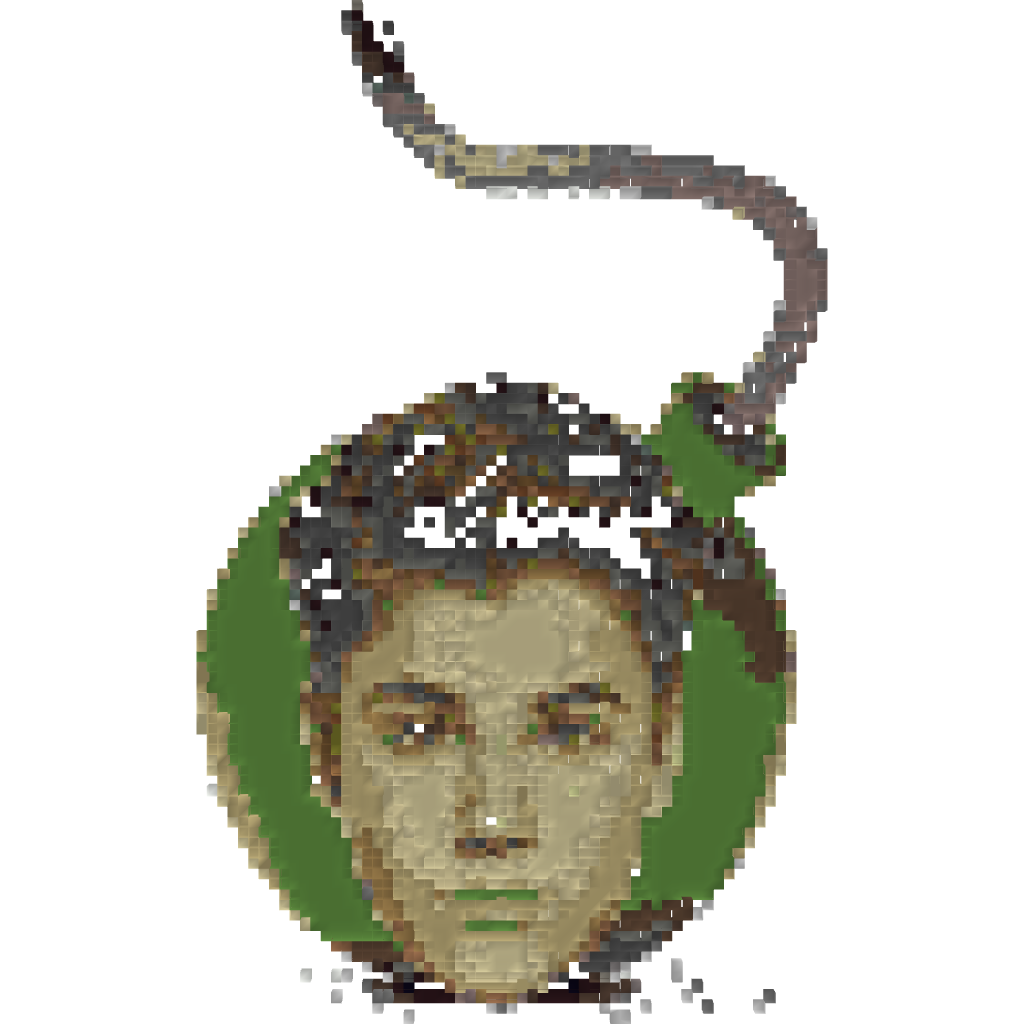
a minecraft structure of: Need something to Blow Up for Your Server? (ErnieCIII)